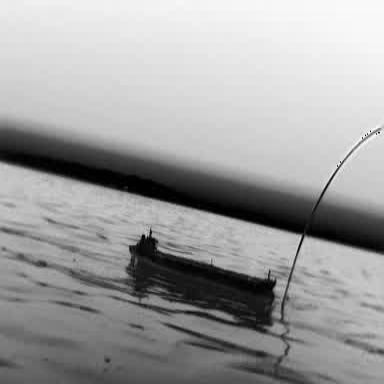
There is a liner in the infrared image.